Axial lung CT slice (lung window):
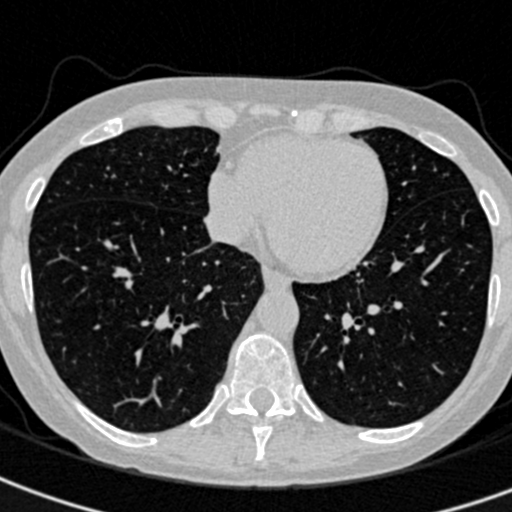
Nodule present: no